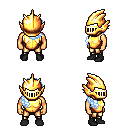
a pixel art fantasy rpg character, male body template, human, tanned skin, gold chest armor, gold greaves, white cyan right-swept hairstyle, gold helm, black shoes, four views (front, back, left, right), 2x2 character sprite sheet, small pixel art, hard edges, no anti-aliasing